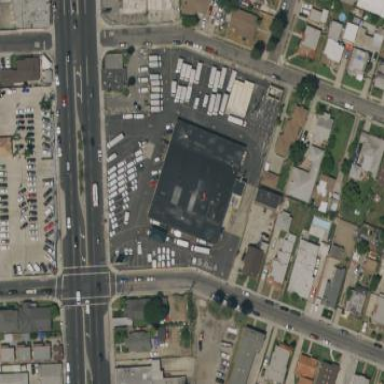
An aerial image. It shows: Warehouse building used for warehousing.